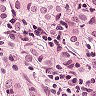
Metastatic tissue present: yes